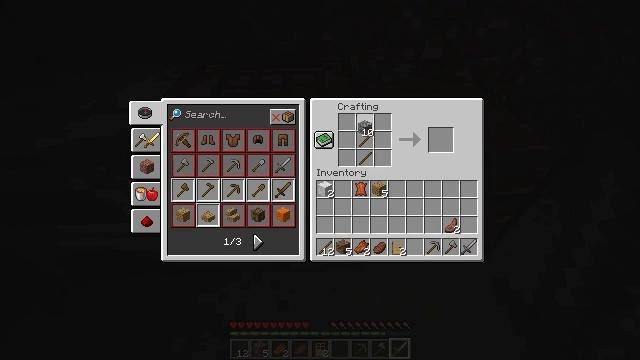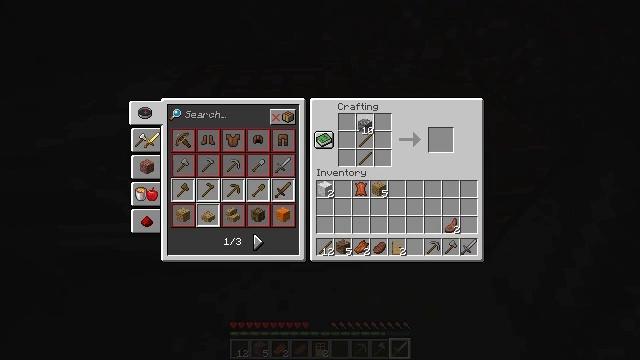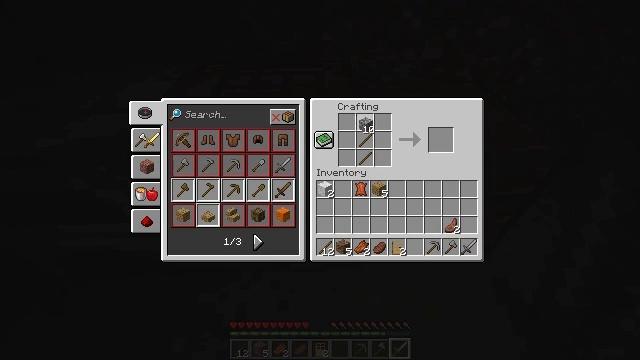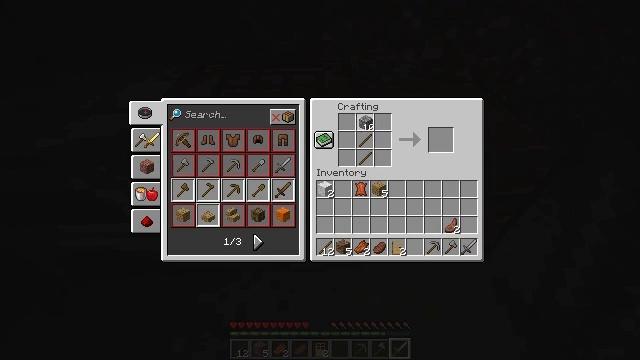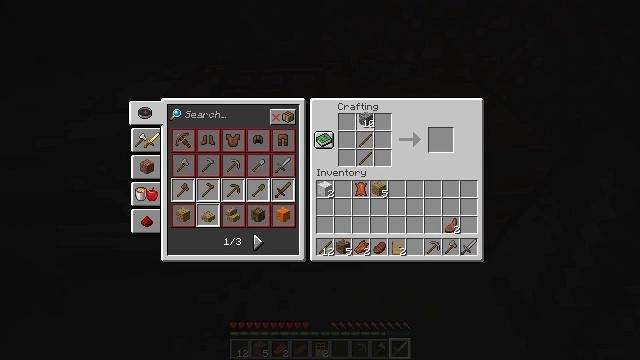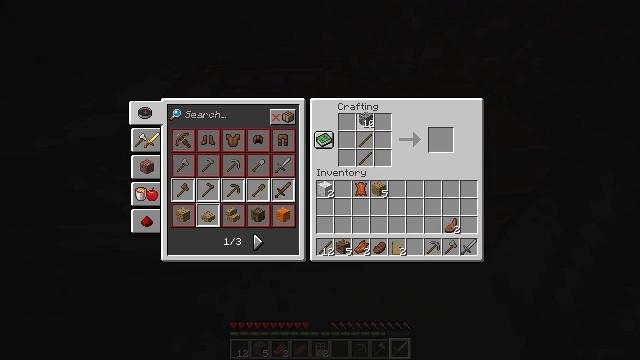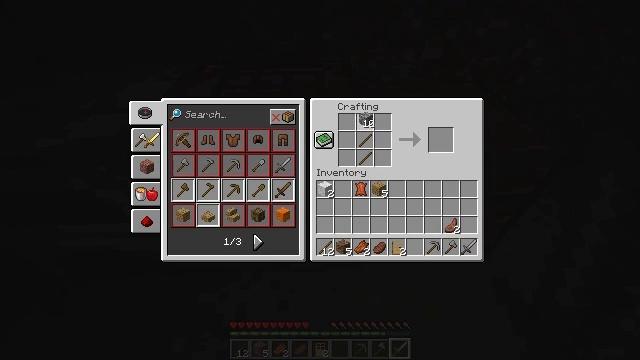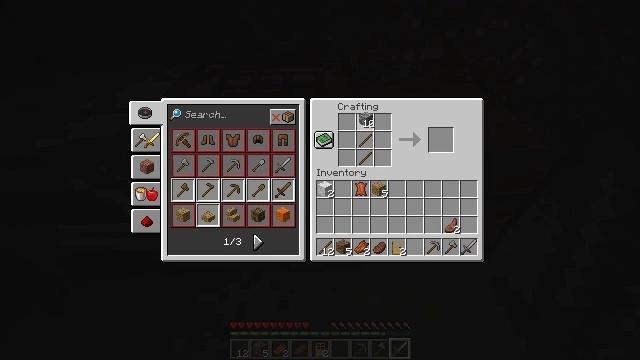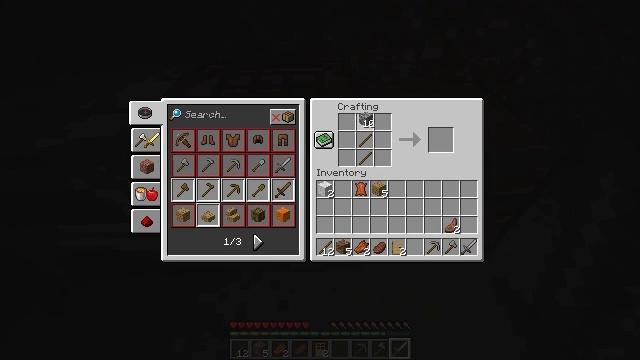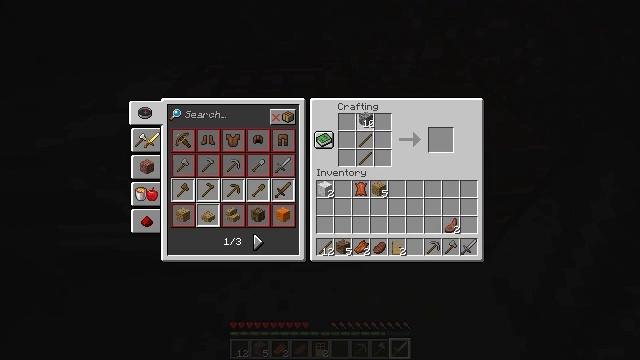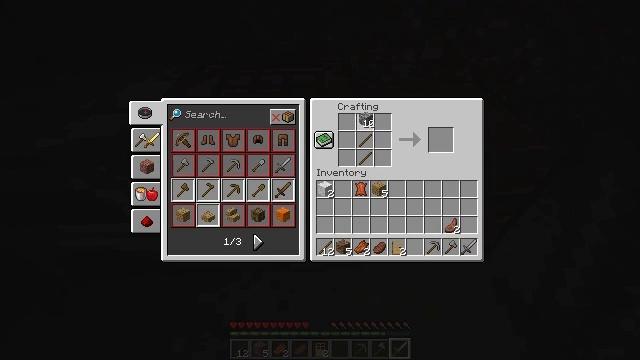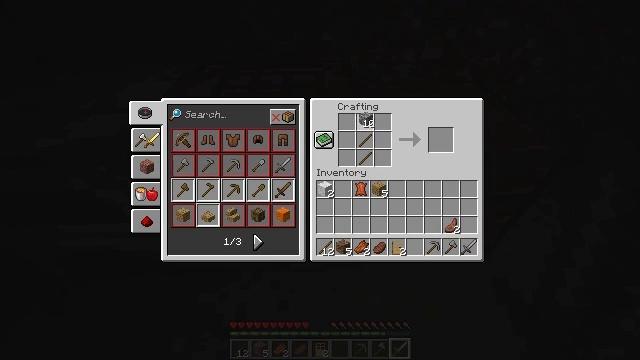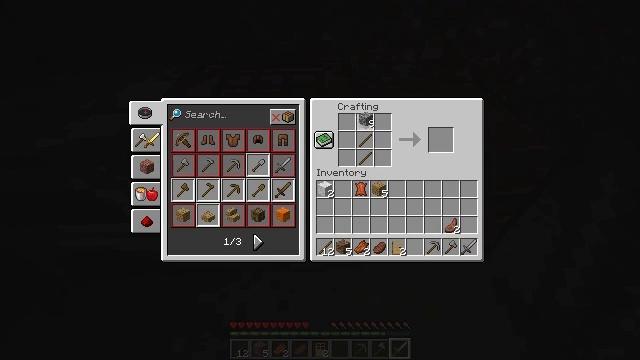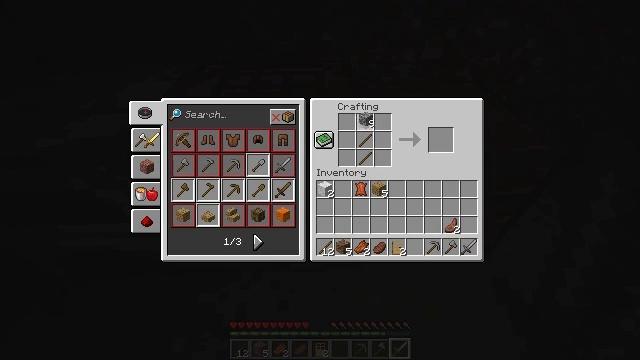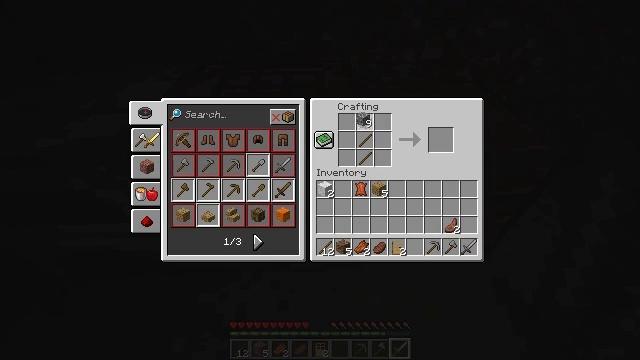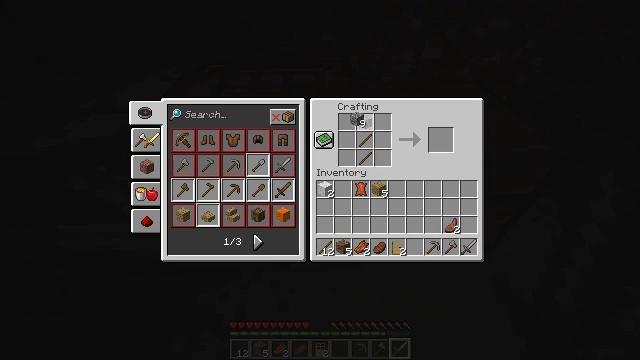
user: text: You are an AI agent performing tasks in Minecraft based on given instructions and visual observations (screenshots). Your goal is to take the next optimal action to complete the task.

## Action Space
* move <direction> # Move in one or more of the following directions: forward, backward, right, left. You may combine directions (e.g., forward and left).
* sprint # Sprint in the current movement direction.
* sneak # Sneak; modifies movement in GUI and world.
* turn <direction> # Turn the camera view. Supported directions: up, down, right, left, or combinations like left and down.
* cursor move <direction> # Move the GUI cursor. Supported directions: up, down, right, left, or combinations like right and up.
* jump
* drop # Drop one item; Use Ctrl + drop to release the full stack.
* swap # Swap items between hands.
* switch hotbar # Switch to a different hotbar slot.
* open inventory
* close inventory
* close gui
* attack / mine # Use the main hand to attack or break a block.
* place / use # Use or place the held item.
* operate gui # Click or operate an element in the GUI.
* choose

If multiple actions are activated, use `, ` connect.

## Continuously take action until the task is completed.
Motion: motion action
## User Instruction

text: Use the crafting table to create a stone hoe.
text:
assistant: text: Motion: no_op
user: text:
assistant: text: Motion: no_op
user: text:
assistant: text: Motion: no_op
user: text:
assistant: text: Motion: no_op
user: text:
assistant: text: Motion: no_op
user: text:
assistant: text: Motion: no_op
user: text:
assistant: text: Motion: no_op
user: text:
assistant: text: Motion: no_op
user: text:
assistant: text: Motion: no_op
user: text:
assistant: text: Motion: choose
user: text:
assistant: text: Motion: choose
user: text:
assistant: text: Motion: no_op
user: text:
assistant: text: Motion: no_op
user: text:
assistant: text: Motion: no_op
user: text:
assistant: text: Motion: no_op
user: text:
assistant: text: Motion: no_op
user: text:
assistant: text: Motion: cursor move left
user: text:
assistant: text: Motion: no_op
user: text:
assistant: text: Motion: no_op
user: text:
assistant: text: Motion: no_op
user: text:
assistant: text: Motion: no_op
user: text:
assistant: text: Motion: no_op
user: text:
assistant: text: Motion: choose
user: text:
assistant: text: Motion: choose
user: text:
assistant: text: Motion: choose
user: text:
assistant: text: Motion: cursor move right
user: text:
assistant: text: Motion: cursor move right
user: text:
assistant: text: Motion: no_op
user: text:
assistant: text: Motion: no_op
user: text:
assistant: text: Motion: no_op